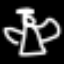
Label: angel